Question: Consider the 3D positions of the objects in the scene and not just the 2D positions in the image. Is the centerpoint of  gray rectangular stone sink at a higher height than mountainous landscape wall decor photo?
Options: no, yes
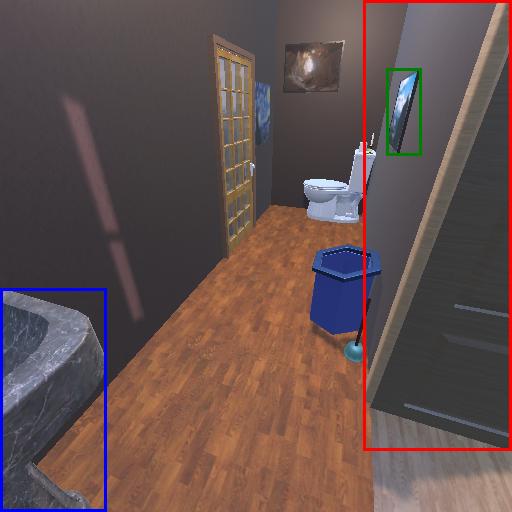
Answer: no